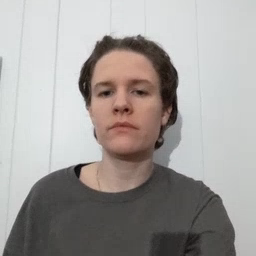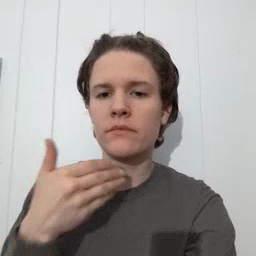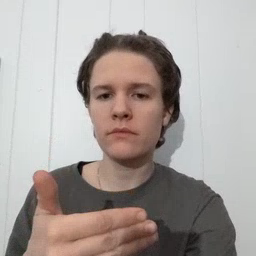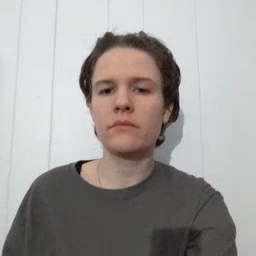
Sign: close